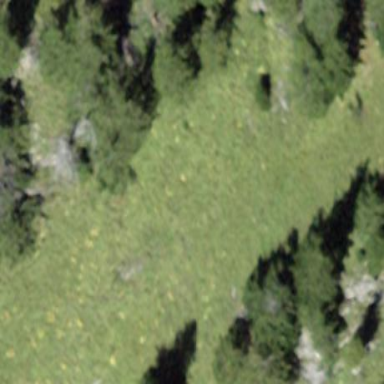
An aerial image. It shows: Forest area.